Question: After installing SP2 to an existing SQL Server 2008 R2 I lost access to all my databases and started facing the error in the screenshot.

Any ideas?
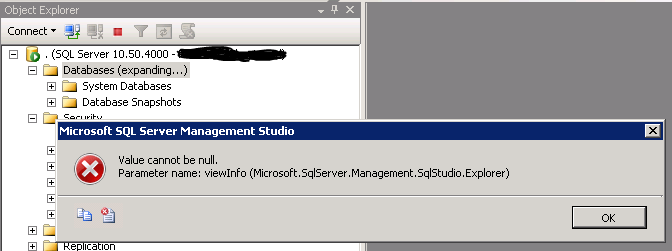
Answer: Check the environment value for and .
'C:\Users\buck>set t'
'TEMP=C:\Users\buck\AppData\Local\Temp\2'
'TMP=C:\Users\buck\AppData\Local\Temp\2'
Make sure the directory listed exist and your id has appropriate permission to write to that directory. Alternatively, through the control panel ('Control Panel-> System and Security-> System -> Advanced system settings'), you can change the default directories that are assigned to and .